Interaction volume radius: 5 \u00c5
Interaction volume height: 15 \u00c5
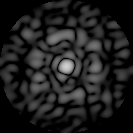
Disorder parameter: 0.8612